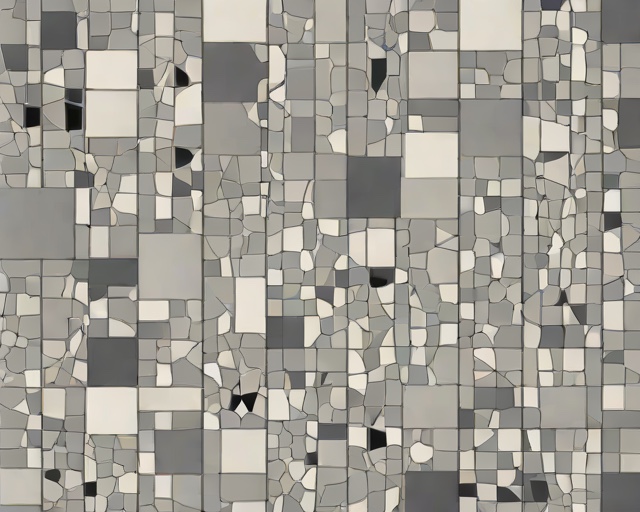
Category: Sympathy